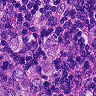
Metastatic tissue present: yes